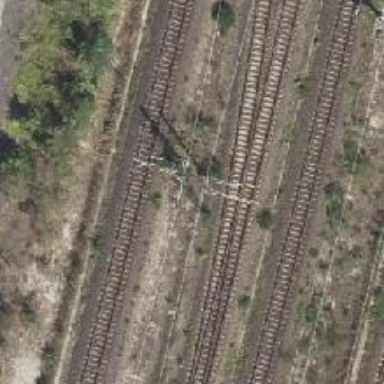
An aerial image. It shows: Catenary mast for power lines.